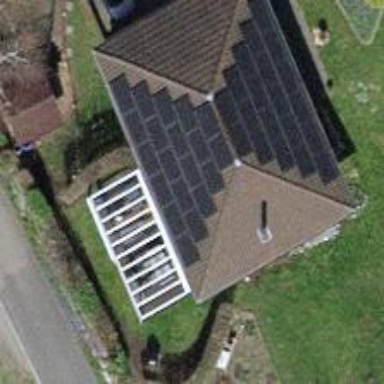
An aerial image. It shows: Solar power generator utilizing photovoltaic technology with solar photovoltaic panels.